Question: Count the number of objects in the diagram.
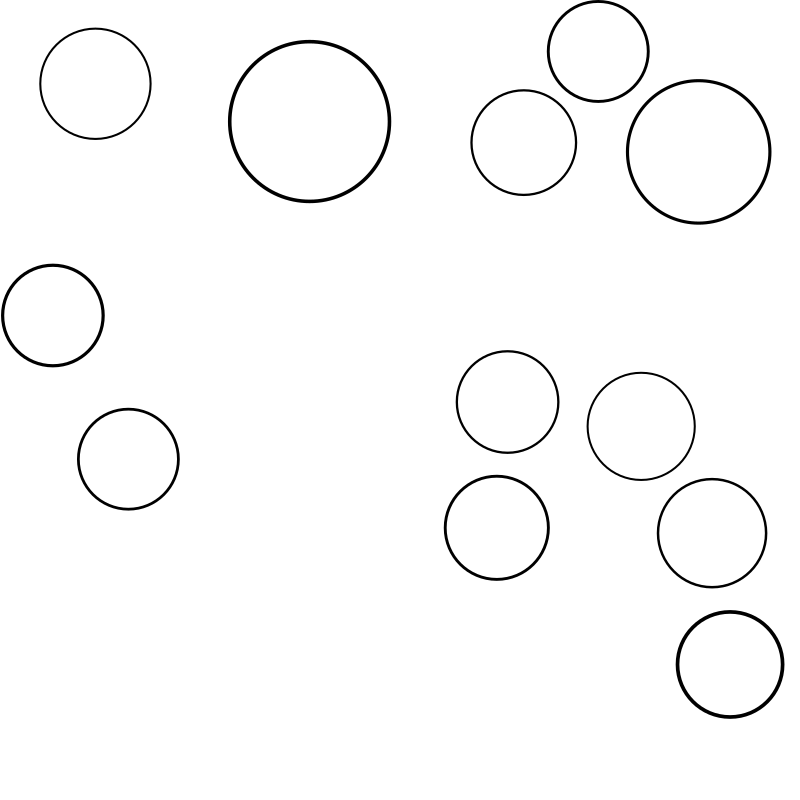
Answer: 12